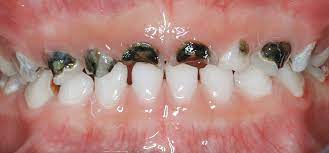
Condition: Caries